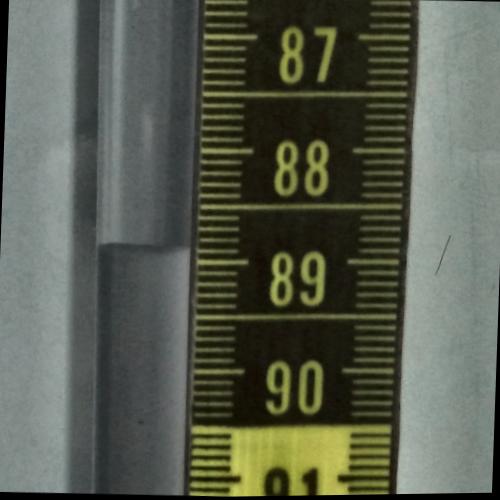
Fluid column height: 88.9 cm